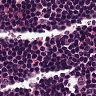
Metastatic tissue present: no